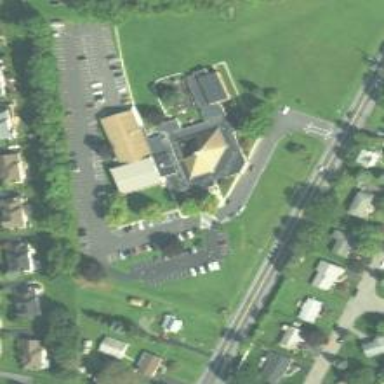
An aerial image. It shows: Building serving as place of worship.